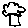
Label: tree